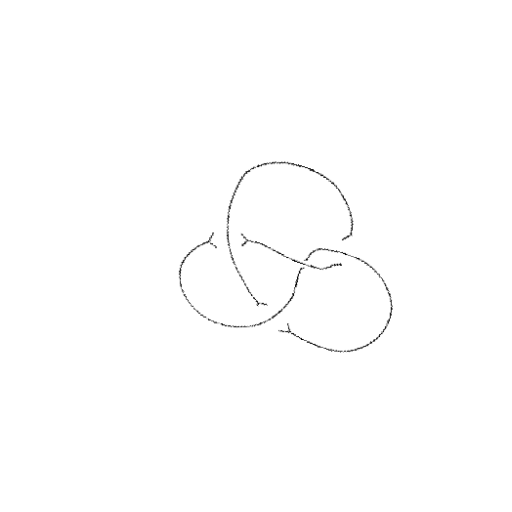
Crossing number: 4